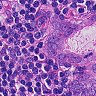
Metastatic tissue present: yes